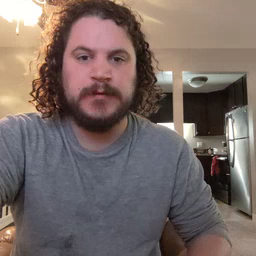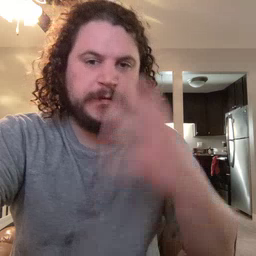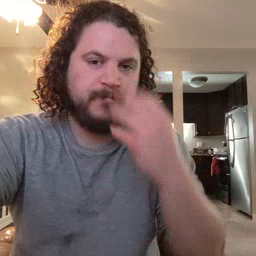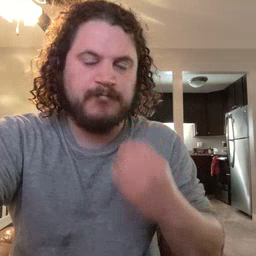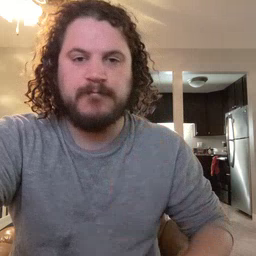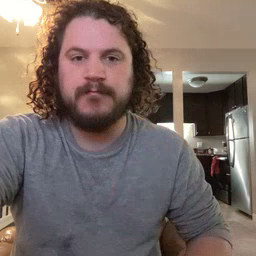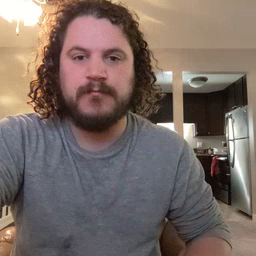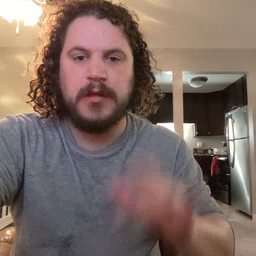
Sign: sleep